Question: '''
BA.Table.prototype.drawHeader = function()
{
if ( ! this.headHTML ) {
this.headHTML = $('<thead/>');
var tr = $('<tr/>');
var didSort = false;
if ( ! this.config.noIndex ) {
var th = $('<th class="table_index"></th>');
th.appendTo(tr);
}
for( var ix = 0; ix < this.children.length; ix++ ) {
var child = this.children[ix];
if ( child instanceof BA.InputHidden
|| ( child.config && child.config.hidden ) )
{
continue;
}
if ( ! child.config.id ) {
child.config.id = 'c' + ix;
}
var label = child.config.label ? child.config.label : '';
var labelHTML;
if ( child.config.title ) {
labelHTML = $('<th><span title="' + child.config.title + '">' + label + '</span></th>');
} else if ( child.config.sort ) {
var a = $('<a href="#" id="sort_' + child.config.id + '">' + label + '</a>');
a.bind('click', {t: this, i: ix}, function(event) { event.data.t.sortByColumn(event.data.i); return false; });
if ( child.config.sorted ) {
var img = child.config.sorted > 0 ? 'up' : 'down';
$('<img src="' + window.IMAGES_PATH + img + '.gif"/>').appendTo(a);
}
labelHTML = $('<th/>');
a.appendTo(labelHTML);
} else {
labelHTML = $('<th>' + label + '</th>');
}
labelHTML.appendTo(tr);
child.hideLabel = true;
}
if ( this.config.canAddRows === undefined || this.config.canAddRows == true
|| this.config.canDeleteRows
) {
var labelHTML = $('<th class="action"> </th>');
$(labelHTML).appendTo(tr);
}
tr.appendTo(this.headHTML);
this.headHTML.appendTo(this.tableHTML);
}
}; <br>
'''
The above is common library for creating table. Using json object to draw the table
The below is php page
'''
<?php if ( ! defined('BASEPATH')) exit('No direct script access allowed');
<script type="text/javascript">
var listLayout = {
o: 'Page',
c: [
{ o: 'Form', id: 'list', name: 'list', c: [
{ o: 'Table', canAddRows: false, value: [],
caption: { c: [
{ o: 'Button', label: '<?php echo lang("add_new_volume");?>', id: 'vr_add_icon' }
]},
c: [
{ o: 'HTML', label: '<?php echo lang('volumes');?>', id: 'volumes_', 'class': 'name' },
{ o: 'HTML', label: '<?php echo lang('type');?>', id: 'type_', 'class': 'type' },
{ o: 'HTML', label: '<?php echo lang('drives');?>', id: 'drives_', 'class': 'driver' },
{ o: 'HTML', label: '<?php echo lang('usage');?>', id: 'usage_', 'class': 'usage' },
{ o: 'HTML', label: '<?php echo lang('size');?>', id: 'size_', 'class': 'size' },
{ o: 'HTML', label: '<?php echo lang('status');?>', id: 'status_', 'class': 'status' },
{ o: 'HTML', label: '<?php echo lang('operations');?>', id: 'action_' }
]},
{
o: 'HTML',
html: '<div class="mv_ajax_status"></div>'
}
]}
]
'''

in the above image first colum heading is missing.. with out editing library how can i added Sr.no for first column. i need first colum heading name is Sr.no. but with out added anything to main library..
'''
if ( ! this.config.noIndex ) {
var th = $('<th class="table_index"></th>');
th.appendTo(tr);
}
'''
if i added above 'var th = $('<th class="table_index">Sr.no</th>');' it come..but without adding theer how can i get first colum heading. ?
Thanks
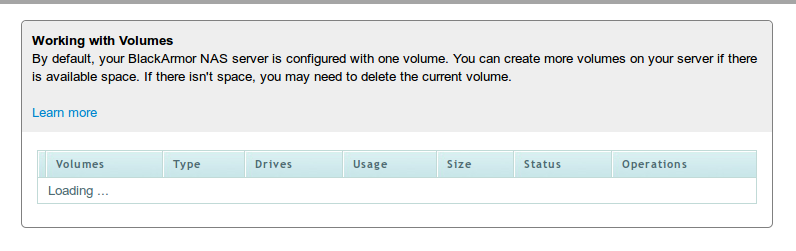
Answer: try :
'''
$('th:first').text('Sr.no');
'''
Uses the <URL> to select the first 'th'